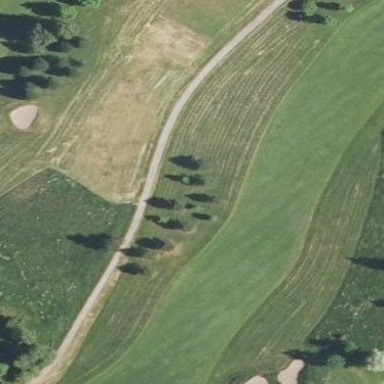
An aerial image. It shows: Golf fairway surrounded by grass.